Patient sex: M
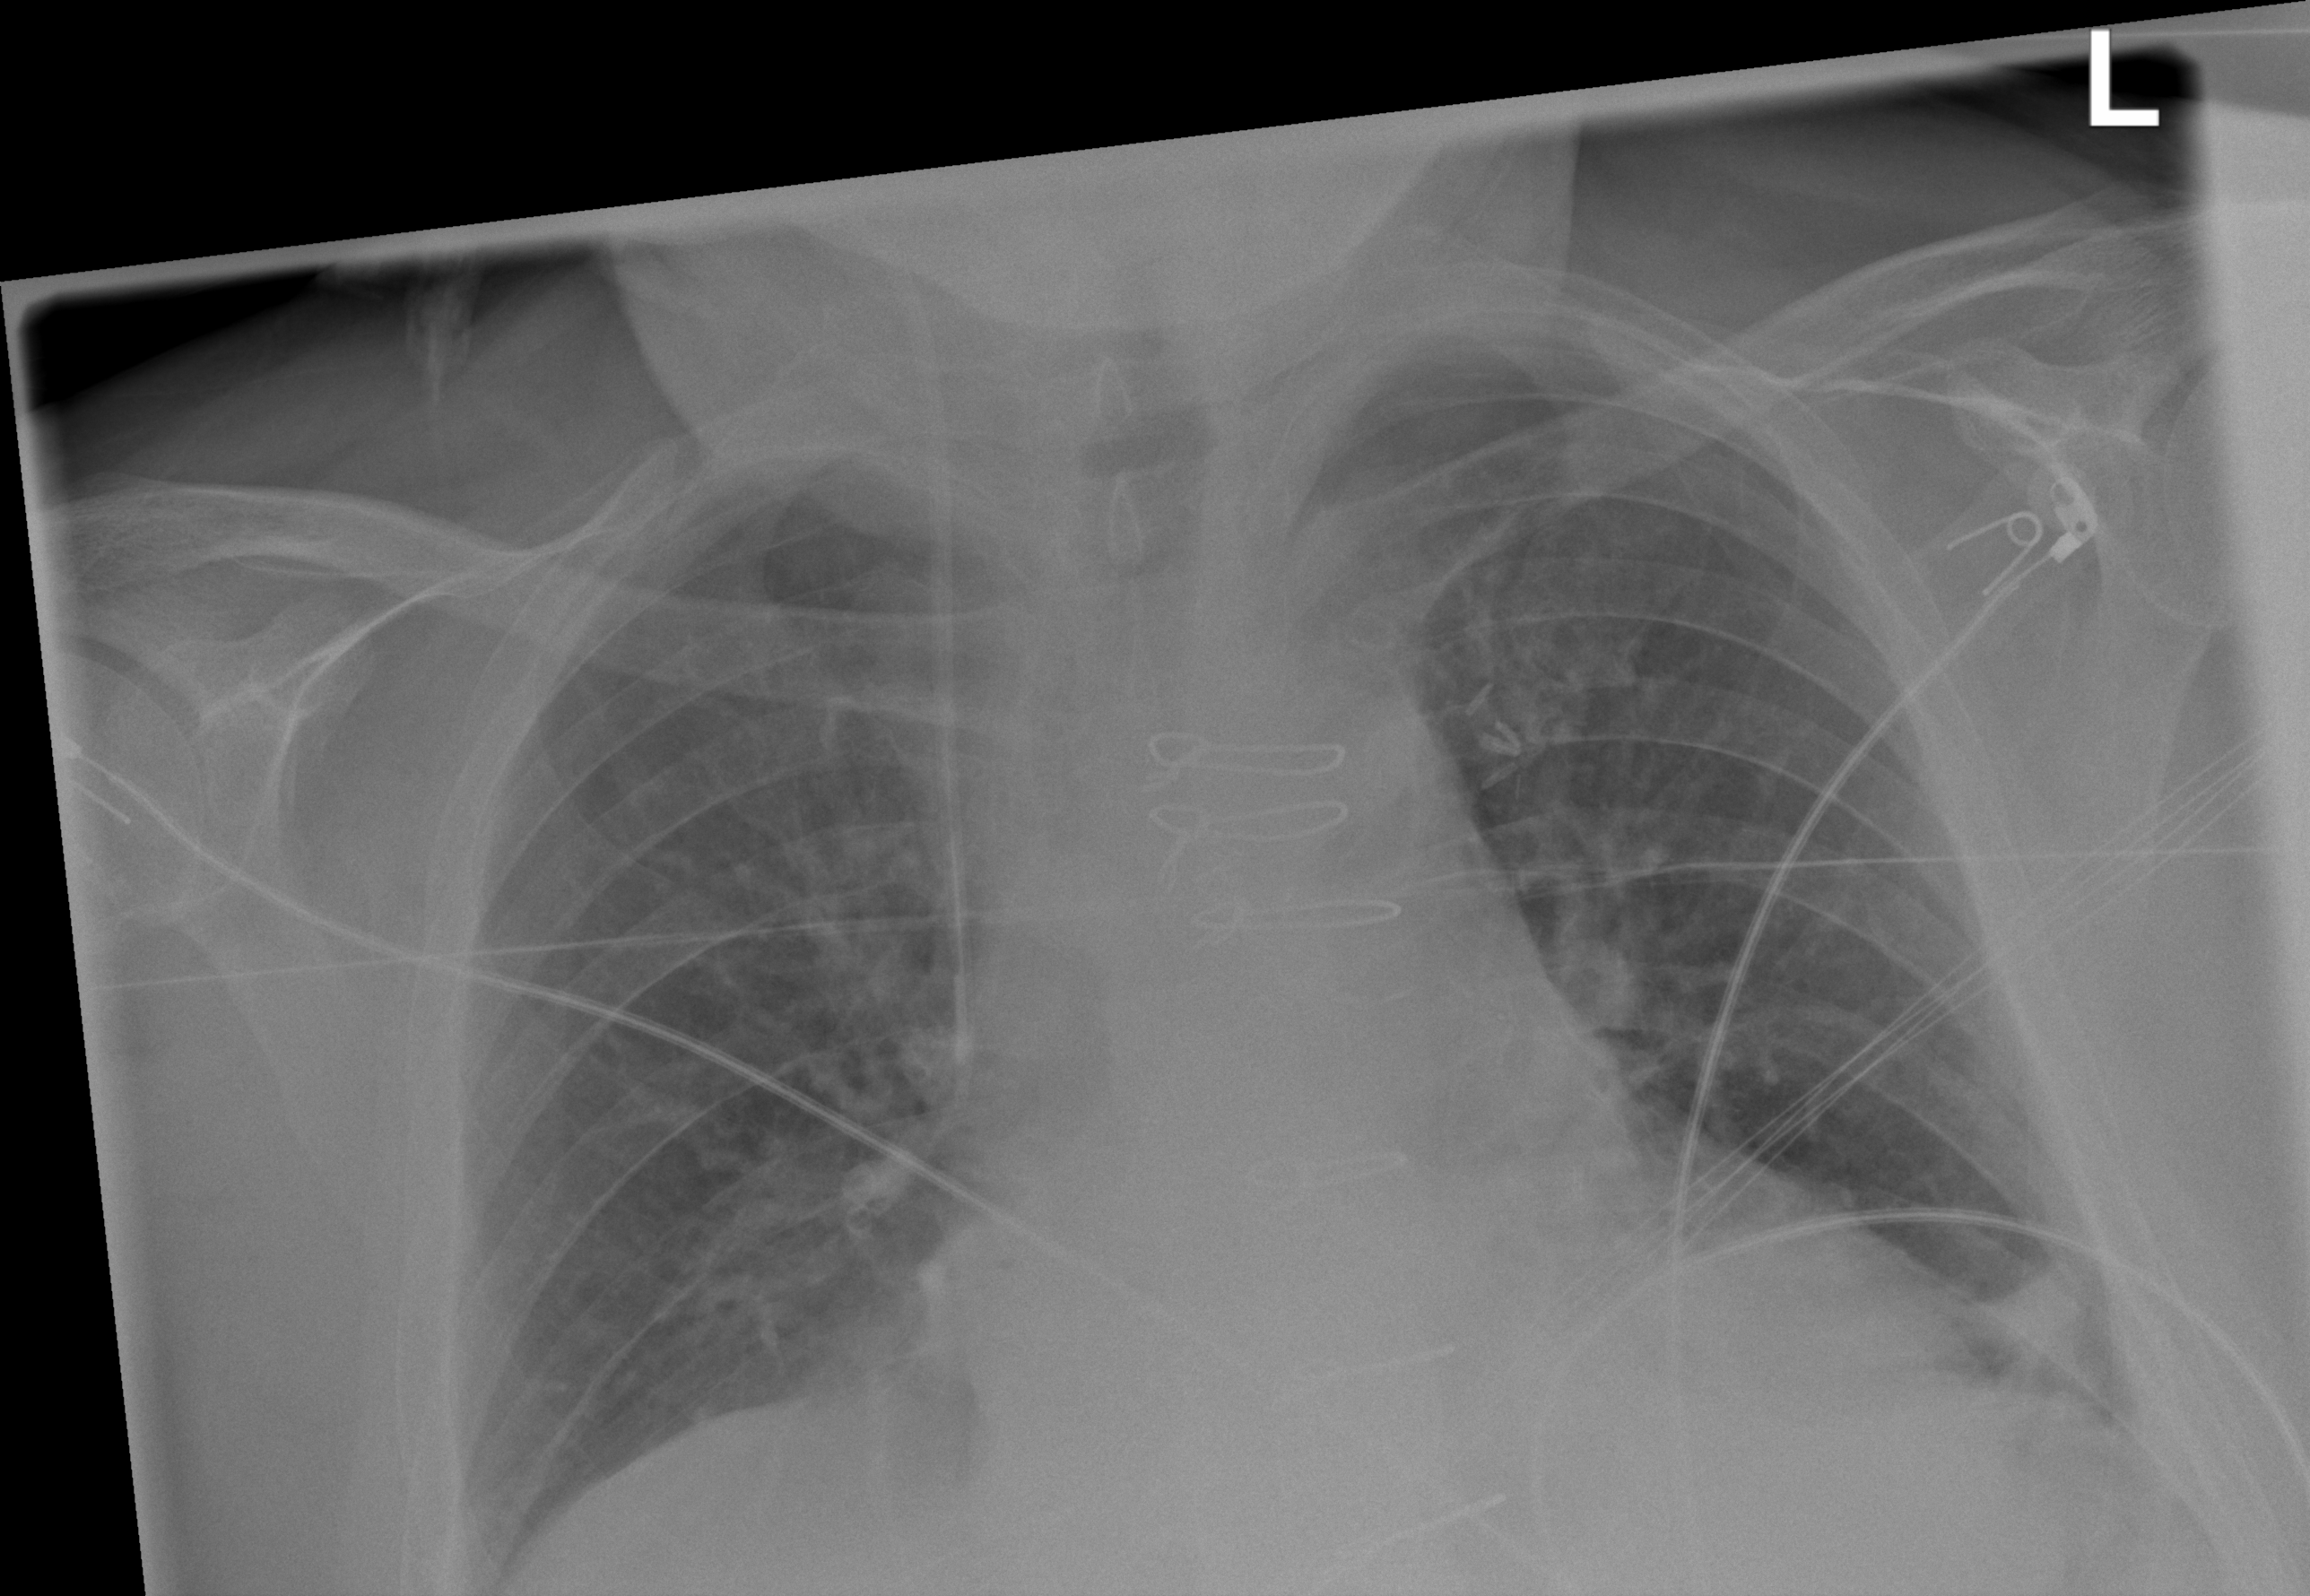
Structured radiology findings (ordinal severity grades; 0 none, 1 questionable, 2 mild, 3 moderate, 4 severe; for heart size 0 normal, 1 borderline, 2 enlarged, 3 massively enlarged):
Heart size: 0
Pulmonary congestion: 0
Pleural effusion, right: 0
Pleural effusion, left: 2
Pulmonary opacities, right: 0
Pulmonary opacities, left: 0
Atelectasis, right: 0
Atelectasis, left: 2